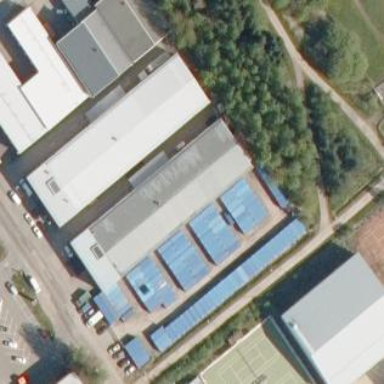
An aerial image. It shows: Container building.